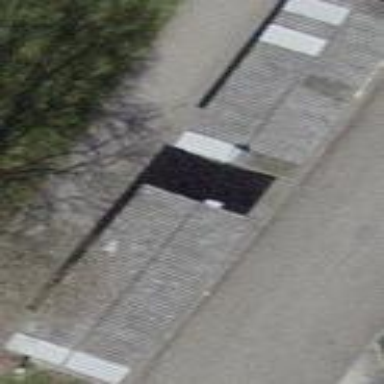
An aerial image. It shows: Bicycle parking area with stands.